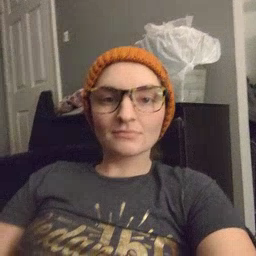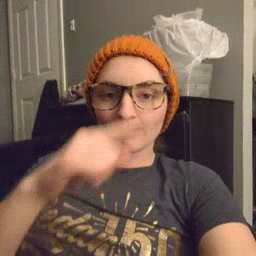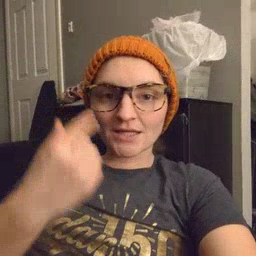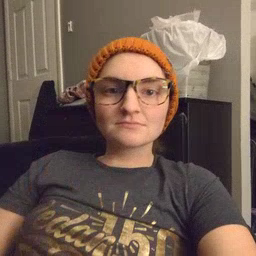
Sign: black